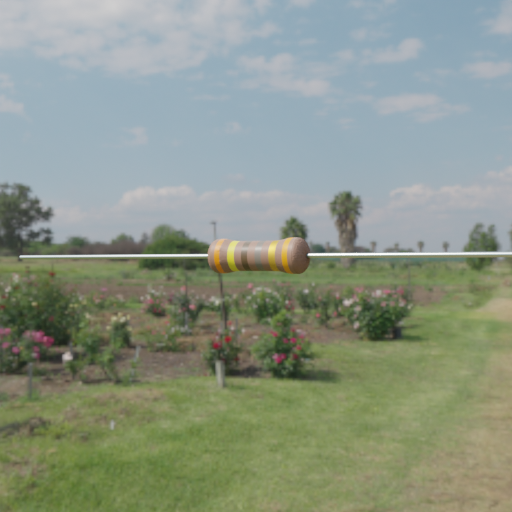
Resistor colour bands (in order): orange, yellow, brown, gray, gold, orange